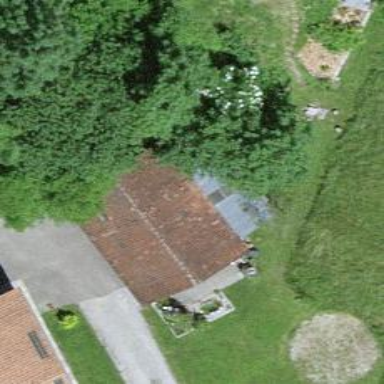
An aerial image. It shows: Rural barn.